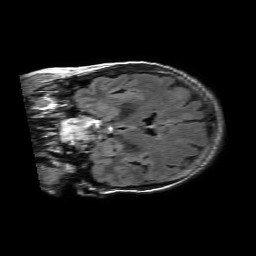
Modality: FLAIR
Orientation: coronal
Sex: female
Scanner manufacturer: philips
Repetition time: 11 s
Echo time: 0.125 s